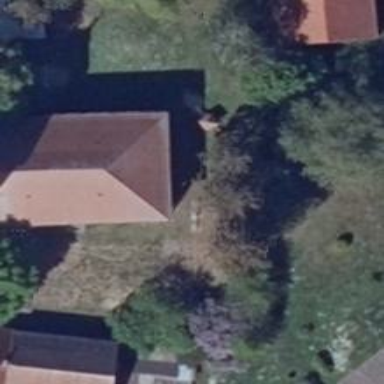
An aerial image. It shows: Church which is place of worship.